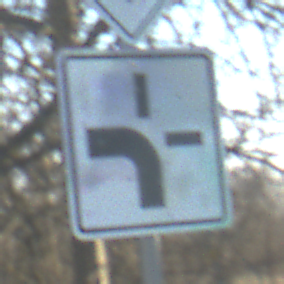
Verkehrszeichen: VerlaufVorfahrtsstrasse1
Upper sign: Vorfahrtsstrasse
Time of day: MorningAfternoon
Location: Outdoor (Nature)
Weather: Clear
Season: NotSpecified
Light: Natural